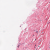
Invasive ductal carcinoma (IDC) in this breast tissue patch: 0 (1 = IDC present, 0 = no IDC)